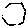
Label: hexagon